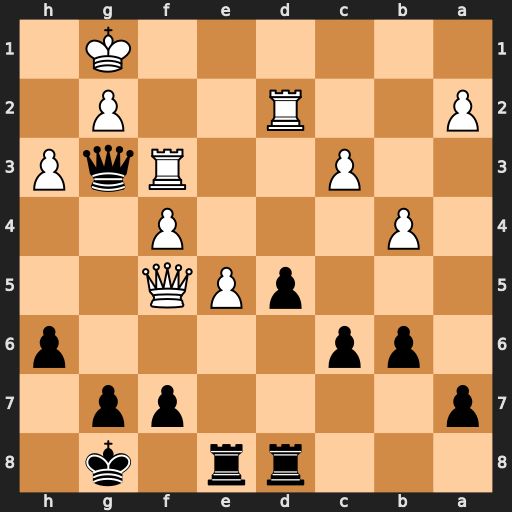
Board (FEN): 3rr1k1/p4pp1/1pp4p/3pPQ2/1P3P2/2P2RqP/P2R2P1/6K1
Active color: b
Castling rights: -
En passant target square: -
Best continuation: Qe1+ Kh2 Qxd2